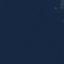
Land use / land cover class: SeaLake